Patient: sex F, age 71
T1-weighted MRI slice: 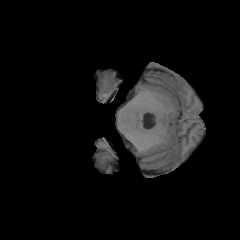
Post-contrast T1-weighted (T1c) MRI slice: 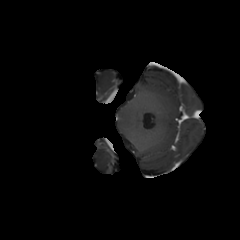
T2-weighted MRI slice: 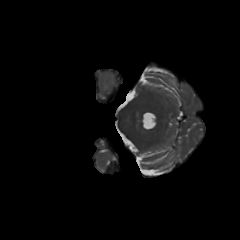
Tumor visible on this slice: no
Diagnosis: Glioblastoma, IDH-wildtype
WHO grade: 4